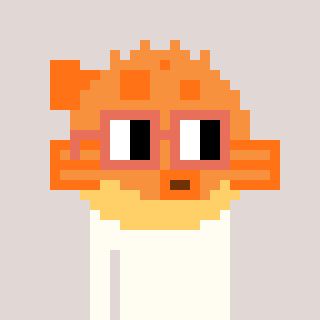
a pixel art character with square orange glasses, a pufferfish-shaped head and a redpinkish-colored body on a warm background